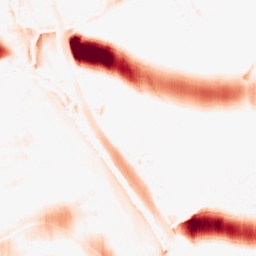
Category: morphological
Decomposition family: morphological_ellipse
Decomposition parameters: operation: opening
width: 50
height: 10
Upsampling method: quartic
Upsampling parameters: scale: 4
Upsampling scale: 4